Question: I'm trying to move a column of content down on mobile phones (no tablets), but can't figure it out. The end goal is to move the custom field data below the body text.
Via:<URL>
'''
.one-fourth.last.right
'''
'''
@media only screen
and (min-device-width : 400px) {
-webkit-column-break-inside:avoid;
-moz-column-break-inside:avoid;
-o-column-break-inside:avoid;
-ms-column-break-inside:avoid;
column-break-inside:avoid;
}
'''
You'll see on my iPhone the theme keeps these two columns together:

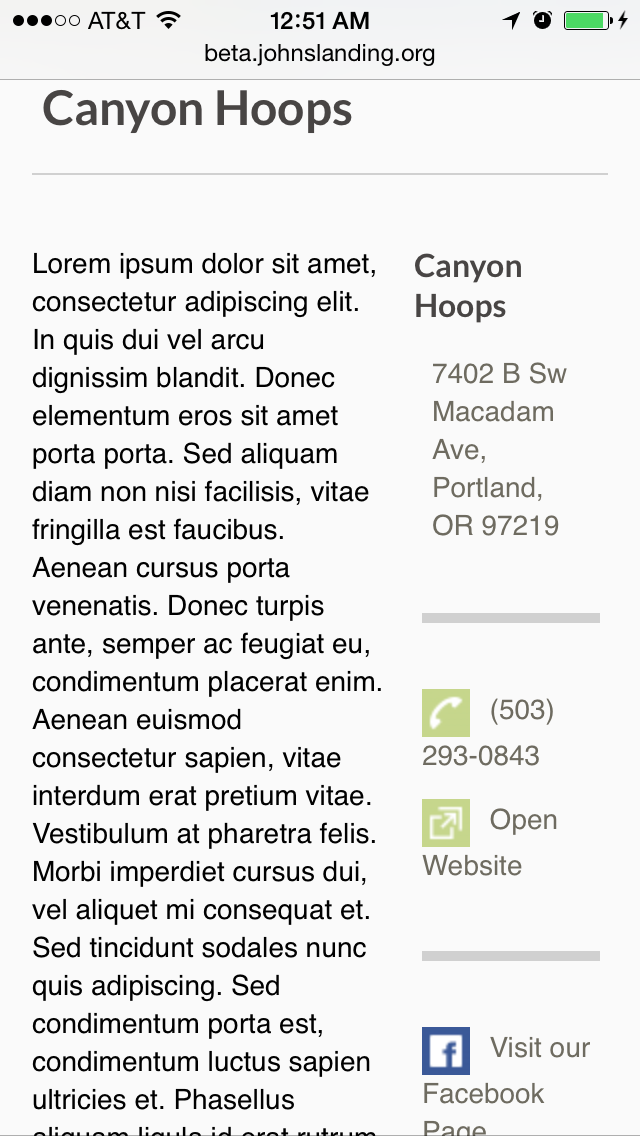
Answer: The easiest way of doing this is moving 'div.three-fourths' (your body content) above 'div.one-fourth' (the sidebar content) in your HTML, so something like this:
'''
<div class="three-fourths">...</div>
<div class="one-fourth last right">...</div>
'''
Because your content area has a 'float:left' and your sidebar has a 'float:right' with exact width's set, rearranging the HTML will have no effect to the way it looks, only the order of the HTML.
And, then clear the floats and set new widths to fill the viewport under your desired resolution. This will ensure it tucks under the body content under 480px screens.
'''
@media (max-width:30em){
.three-fourths,
.one-fourth.last.right{
float:none;
width:100%
}
}
'''